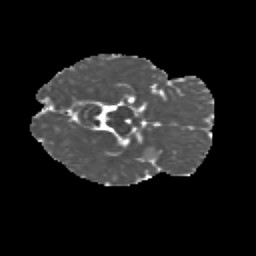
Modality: MD
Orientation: axial
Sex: female
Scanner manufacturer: siemens
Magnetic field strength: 3 T
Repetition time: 5 s
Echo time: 0.071 s